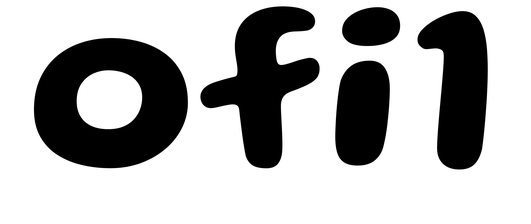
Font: Gluten_SemiBold